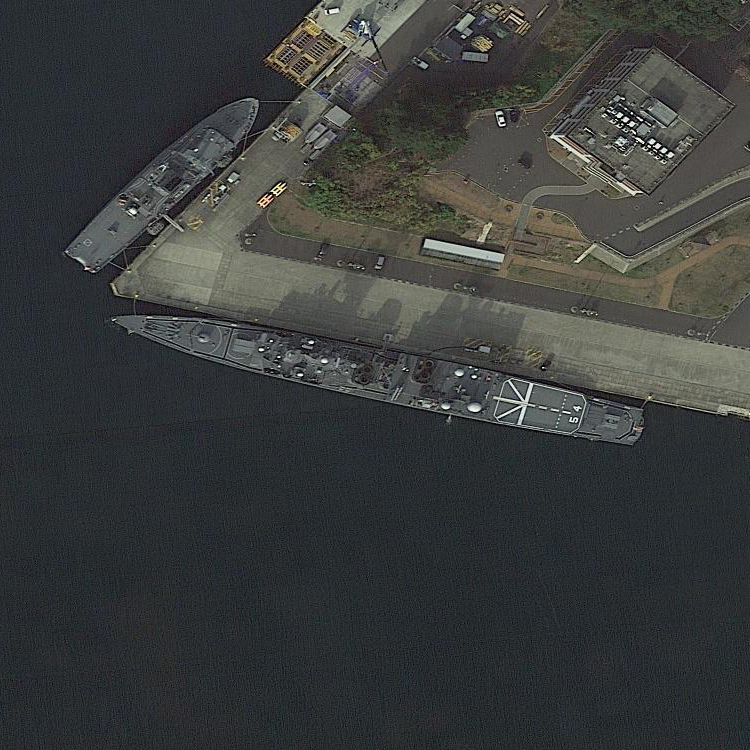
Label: cruiser